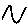
Label: zigzag